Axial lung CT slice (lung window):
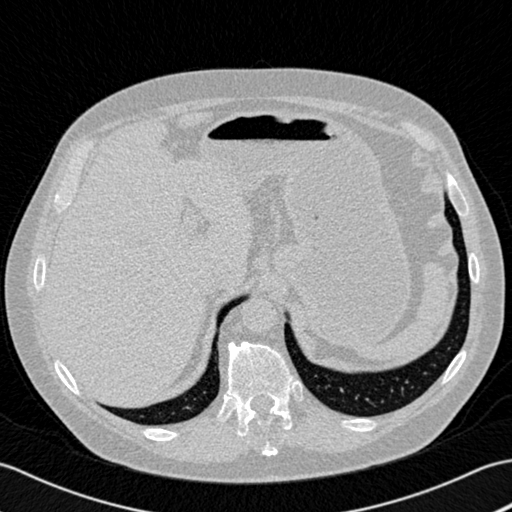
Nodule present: no